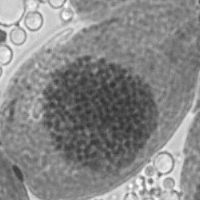
Label: prophase